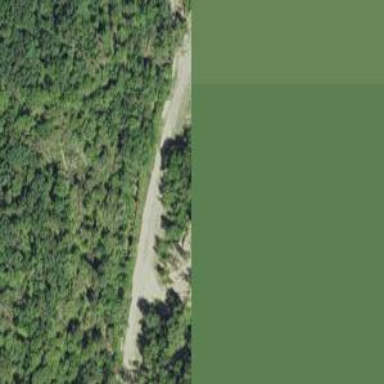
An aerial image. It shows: Beautiful woodland area.